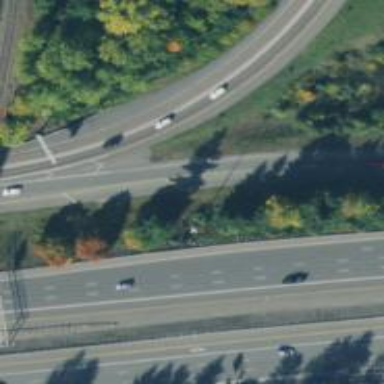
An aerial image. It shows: Motorway junction.